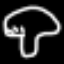
Label: mushroom